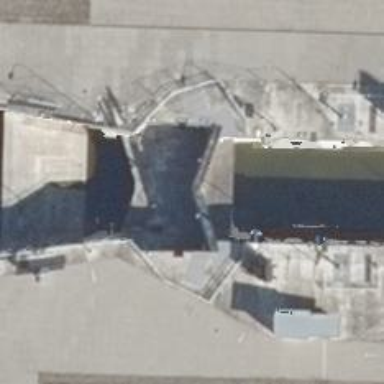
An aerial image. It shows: Lock gate on waterway.